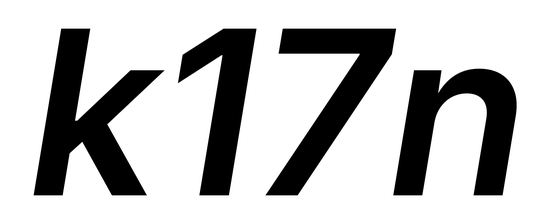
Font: Inter-Italic_SemiBold_Italic